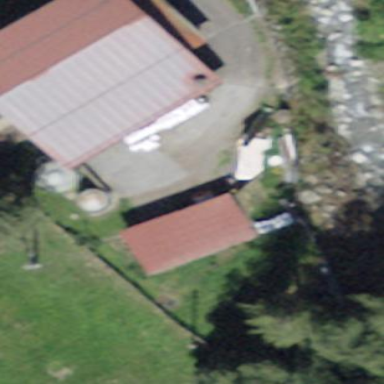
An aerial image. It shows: Stable building.